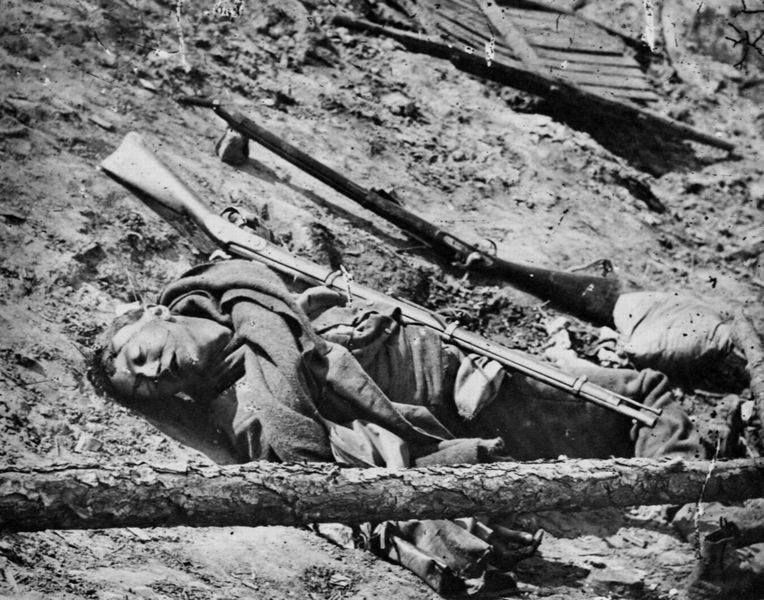
Titel: Makabere Szene
Künstler: Mathew B. Brady
Schlagwörter: baum, kopf, körper, mann, schatten, schlaf, weiß, sand, grau, holz, licht, mund, nase, schwarz, tuch, zaun, alt, hose, jacke, jung, augen, gesicht, leiche, steine, tod, tot, toter, trauer, portrait, porträt, ast, baumstamm, erde, feld, stamm, sonne, boden, mantel, decke, sack, bein, liegen, lehm, hang, latten, lattenzaun, amerika, böschung, krieg, leiter, schlacht, wolle, bouche, homme, bretter, junge, lider, foto, fotografie, photographie, senke, corps, blut, schwarzweiss, blanc, noir, uniform, waffen, soldat, waffe, lauf, nadelbaum, schlamm, photo, leib, erschossen, kiefer, läufe, bahre, sterben, gewehr, qual, rinde, chaise, binde, dreck, kolben, graben, morast, flinte, opfer, gewehre, schütze, erschöpft, verband, verletzung, verwundet, cadavre, mort, fotographie, arbre, bois, aufnahme, gefallen, schlachtfeld, revolution, schwarz/weiß, matsch, enfant, südstaaten, diagonale, weltkrieg, bürgerkrieg, tronc, cape, pont, toto, terre, grausam, gefallener, bâton, fusil, jeune, triste, kopg, espagne, japaner, branche, noir et blanc, arme, guerre, combat, gewähr, sang, armes, erster, massacre, asiat, schweiß, tête, militaire, uniforme, mexique, fil, sol, tranche, témoignage, erste hilfe, planche, jeune homme, blessure, fusils, schützengraben, sac, unifor, capa, destruction, 1. weltkrieg, décombres, mondiale, munitions, tombé, rail, premiere, oeil, tranchée, blessé, victime, planches, deces, büergerkrieg, ww, première guerre mondiale, pente, couché, tranchees, tranchés, boue, rezessionskrieg, ershossen, une